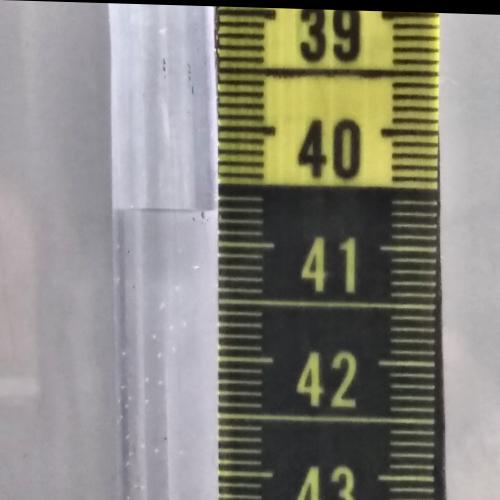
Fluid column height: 40.7 cm